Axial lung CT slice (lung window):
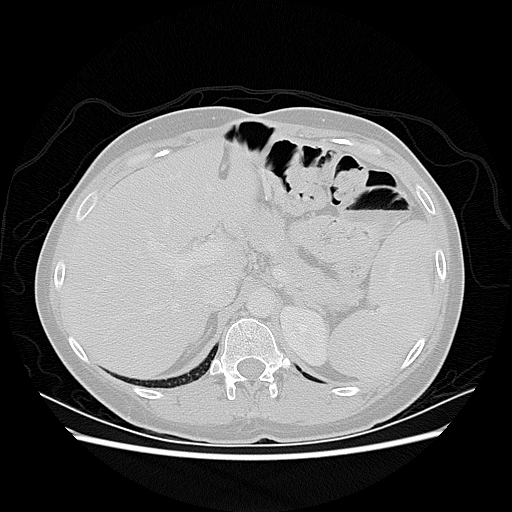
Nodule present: no